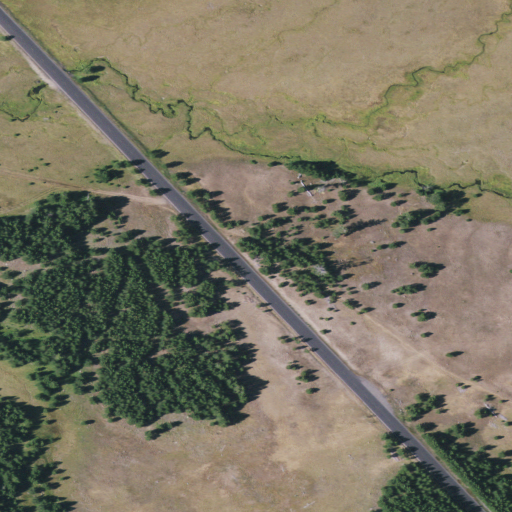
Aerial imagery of plain(s) in Oregon named Trout Meadows containing grassland, shrub, evergreen forest, open development, and woody wetlands